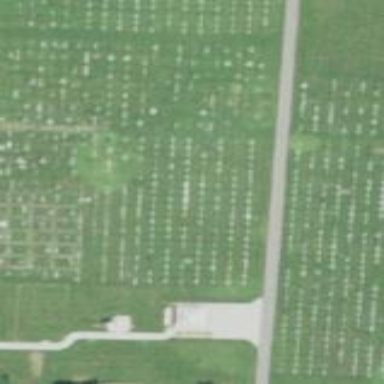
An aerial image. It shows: Cemetery.